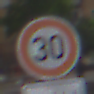
Verkehrszeichen: Geschwindigkeit30
Zusatzzeichen unten: HinweiseAufGefahrenDurchVerbaleAngabe5
Umgebung: Outdoor, Urban
Tageszeit: MorningAfternoon
Wetter: Overcast
Licht: Natural
Jahreszeit: NotSpecified
Kontrast: LowContrast